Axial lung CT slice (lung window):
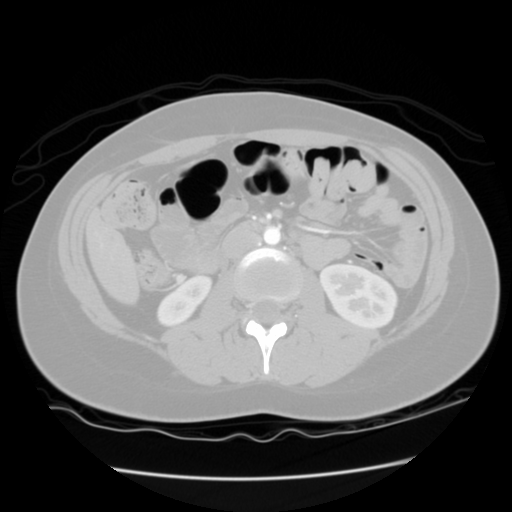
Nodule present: no